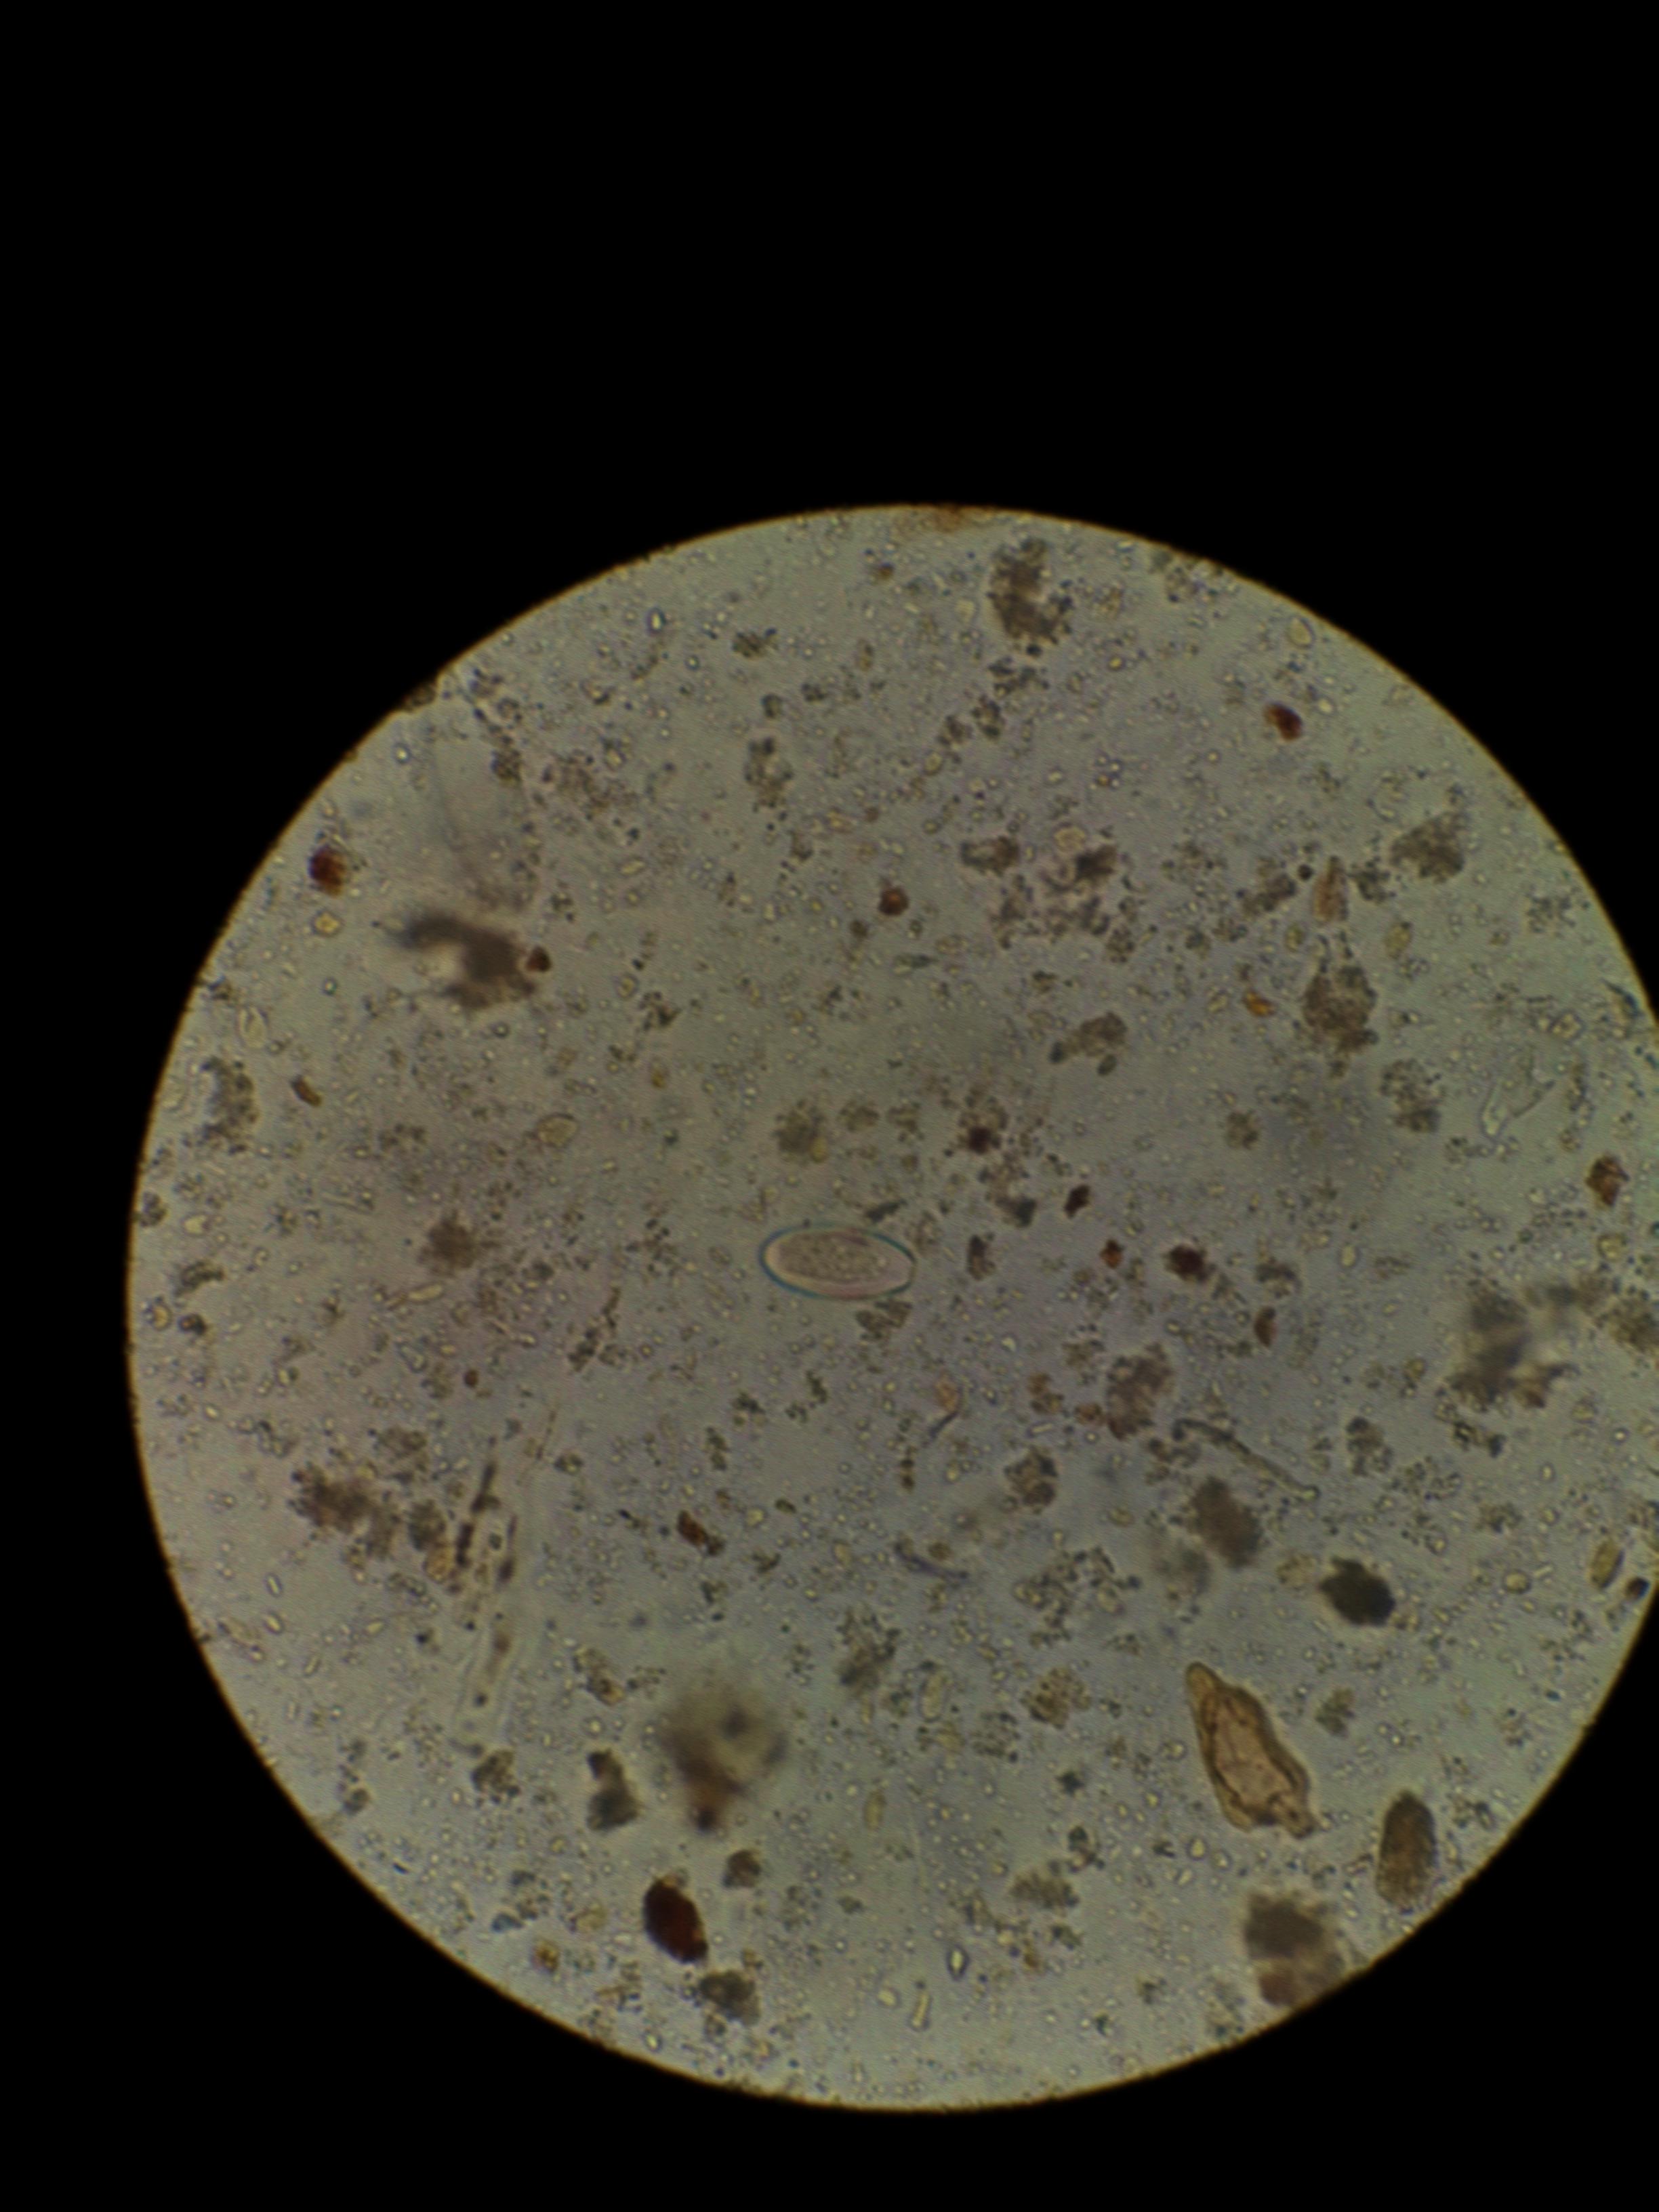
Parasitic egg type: Enterobius vermicularis